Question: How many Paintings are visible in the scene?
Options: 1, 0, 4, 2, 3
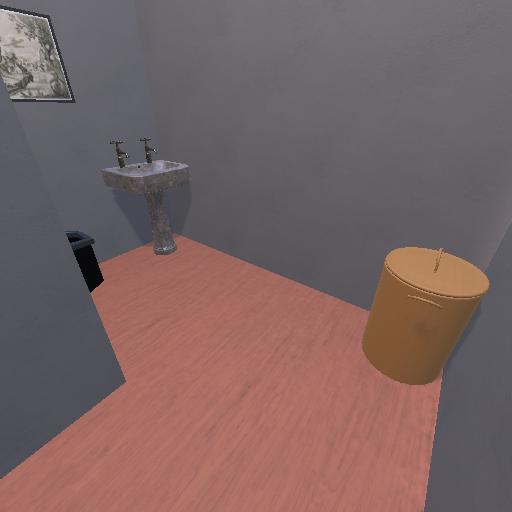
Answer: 1